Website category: phone
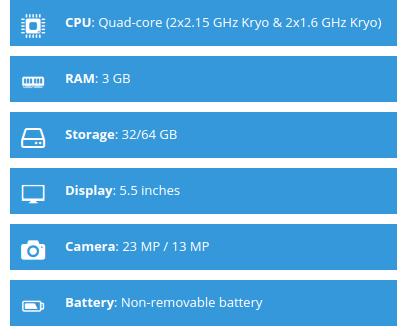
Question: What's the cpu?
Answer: Quad-core (2x2.15 GHz Kryo & 2x1.6 GHz Kryo)

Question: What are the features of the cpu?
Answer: Quad-core (2x2.15 GHz Kryo & 2x1.6 GHz Kryo)

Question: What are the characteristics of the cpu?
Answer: Quad-core (2x2.15 GHz Kryo & 2x1.6 GHz Kryo)

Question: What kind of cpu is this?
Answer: Quad-core (2x2.15 GHz Kryo & 2x1.6 GHz Kryo)

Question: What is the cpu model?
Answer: Quad-core (2x2.15 GHz Kryo & 2x1.6 GHz Kryo)

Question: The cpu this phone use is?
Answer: Quad-core (2x2.15 GHz Kryo & 2x1.6 GHz Kryo)

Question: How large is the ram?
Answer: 3 GB

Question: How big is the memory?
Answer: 3 GB

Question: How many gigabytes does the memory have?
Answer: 3 GB

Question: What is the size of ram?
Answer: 3 GB

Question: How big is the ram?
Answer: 3 GB

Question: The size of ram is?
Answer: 3 GB

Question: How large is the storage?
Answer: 32/64 GB

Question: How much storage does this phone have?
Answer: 32/64 GB

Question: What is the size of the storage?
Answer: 32/64 GB

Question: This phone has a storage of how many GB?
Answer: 32/64 GB

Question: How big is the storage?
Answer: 32/64 GB

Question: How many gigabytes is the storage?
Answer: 32/64 GB

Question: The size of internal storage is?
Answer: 32/64 GB

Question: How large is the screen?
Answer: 5.5 inches

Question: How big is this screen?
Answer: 5.5 inches

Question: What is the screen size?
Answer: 5.5 inches

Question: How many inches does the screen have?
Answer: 5.5 inches

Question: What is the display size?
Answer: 5.5 inches

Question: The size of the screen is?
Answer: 5.5 inches

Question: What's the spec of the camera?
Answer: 23 MP / 13 MP

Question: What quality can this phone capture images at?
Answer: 23 MP / 13 MP

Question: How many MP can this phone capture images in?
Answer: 23 MP / 13 MP

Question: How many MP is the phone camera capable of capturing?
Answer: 23 MP / 13 MP

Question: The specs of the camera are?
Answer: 23 MP / 13 MP

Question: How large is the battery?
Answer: Non-removable battery

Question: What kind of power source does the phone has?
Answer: Non-removable battery

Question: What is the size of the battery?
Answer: Non-removable battery

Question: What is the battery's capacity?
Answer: Non-removable battery

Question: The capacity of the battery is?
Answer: Non-removable battery